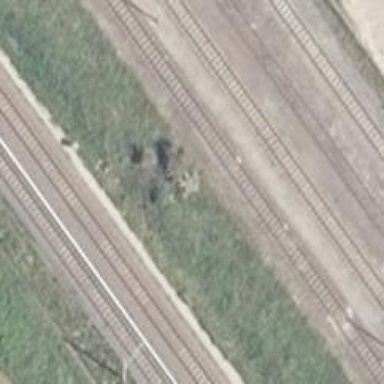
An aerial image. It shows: Railway yard.